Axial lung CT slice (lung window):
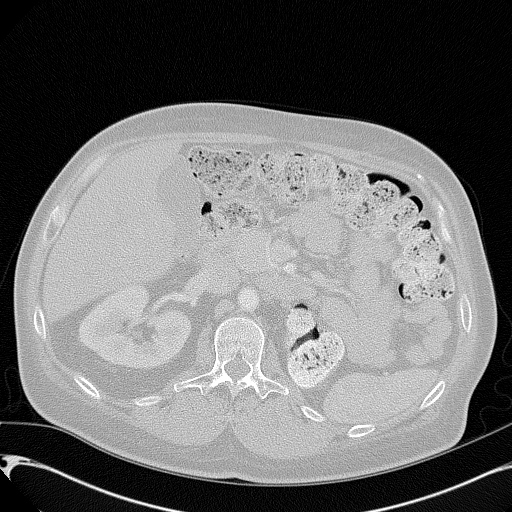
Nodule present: no